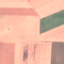
Land use / land cover: AnnualCrop